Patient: sex F, age 58
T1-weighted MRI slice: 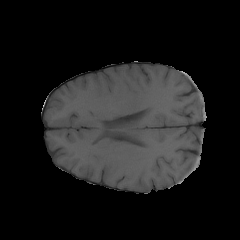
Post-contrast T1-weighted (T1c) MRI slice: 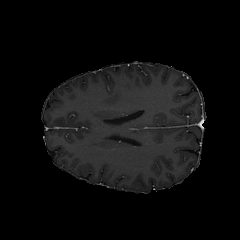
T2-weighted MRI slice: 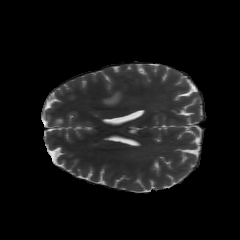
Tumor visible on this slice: yes
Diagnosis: Glioblastoma, IDH-wildtype
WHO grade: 4